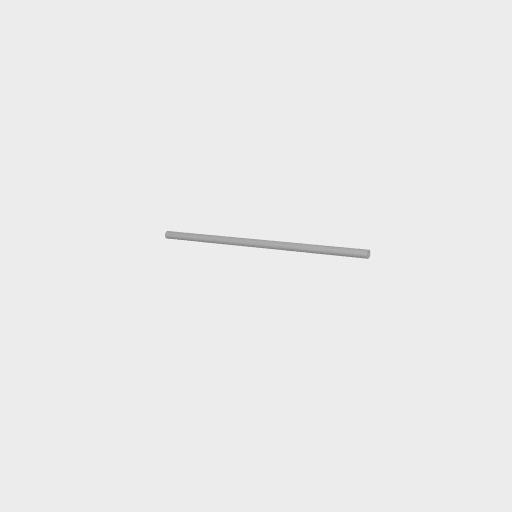
Part: GoTUBE912